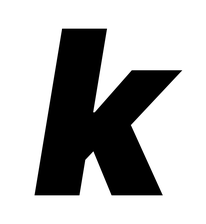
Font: Inter-Italic_Black_Italic